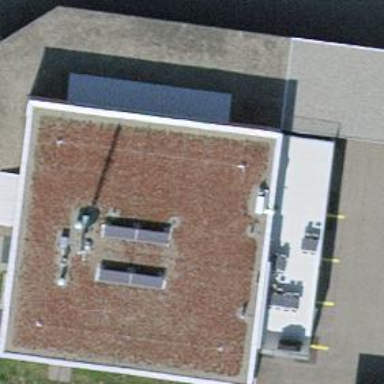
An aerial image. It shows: Police building.